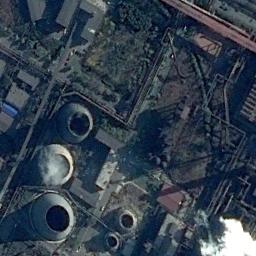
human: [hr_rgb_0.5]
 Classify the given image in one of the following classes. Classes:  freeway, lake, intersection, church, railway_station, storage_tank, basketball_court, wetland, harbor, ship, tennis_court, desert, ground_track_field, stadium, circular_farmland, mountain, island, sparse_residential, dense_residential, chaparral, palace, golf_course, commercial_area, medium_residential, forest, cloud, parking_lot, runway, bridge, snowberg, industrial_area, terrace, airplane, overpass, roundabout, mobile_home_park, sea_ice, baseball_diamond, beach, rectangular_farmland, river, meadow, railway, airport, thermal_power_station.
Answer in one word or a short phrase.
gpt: thermal_power_station